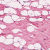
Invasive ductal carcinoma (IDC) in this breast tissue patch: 0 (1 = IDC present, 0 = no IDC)